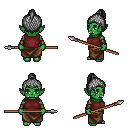
a pixel art fantasy rpg character, female body template, orc, green skin, maroon sleeveless shirt, robe skirt, gray short topknot hairstyle, leather bracers, spear, four views (front, back, left, right), 2x2 character sprite sheet, small pixel art, hard edges, no anti-aliasing